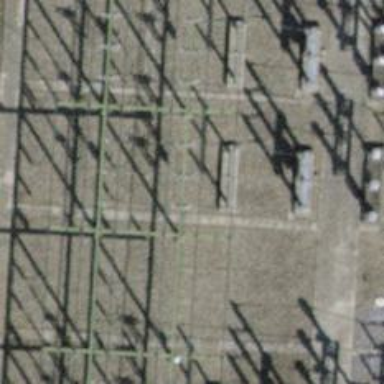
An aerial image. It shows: Insulator used in power systems.